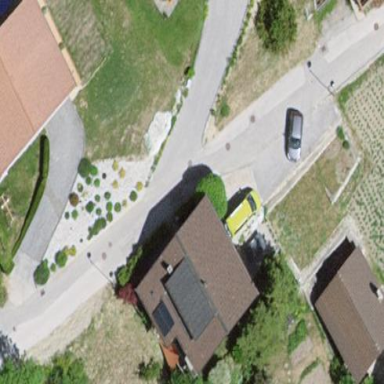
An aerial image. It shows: Simple house.